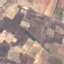
Land use / land cover: PermanentCrop